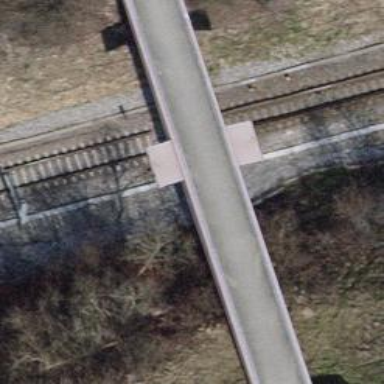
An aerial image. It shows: Railway switch.